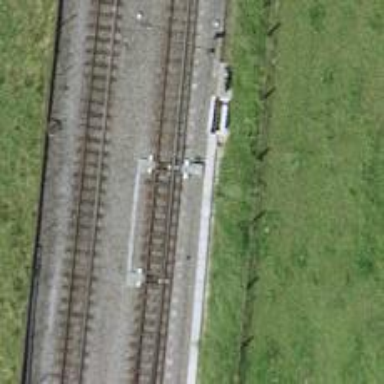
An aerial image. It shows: Railway switch.